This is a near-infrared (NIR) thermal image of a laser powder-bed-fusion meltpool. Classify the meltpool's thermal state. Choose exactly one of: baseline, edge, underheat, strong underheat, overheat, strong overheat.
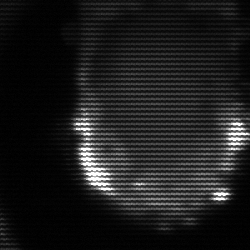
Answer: baseline